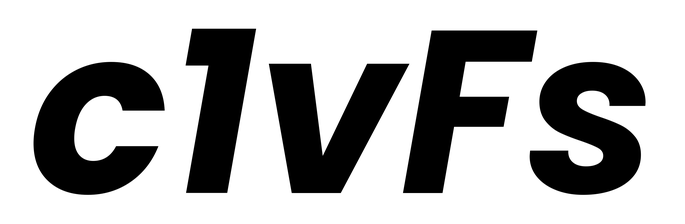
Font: Poppins-BoldItalic